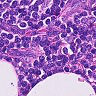
Metastatic tissue present: no